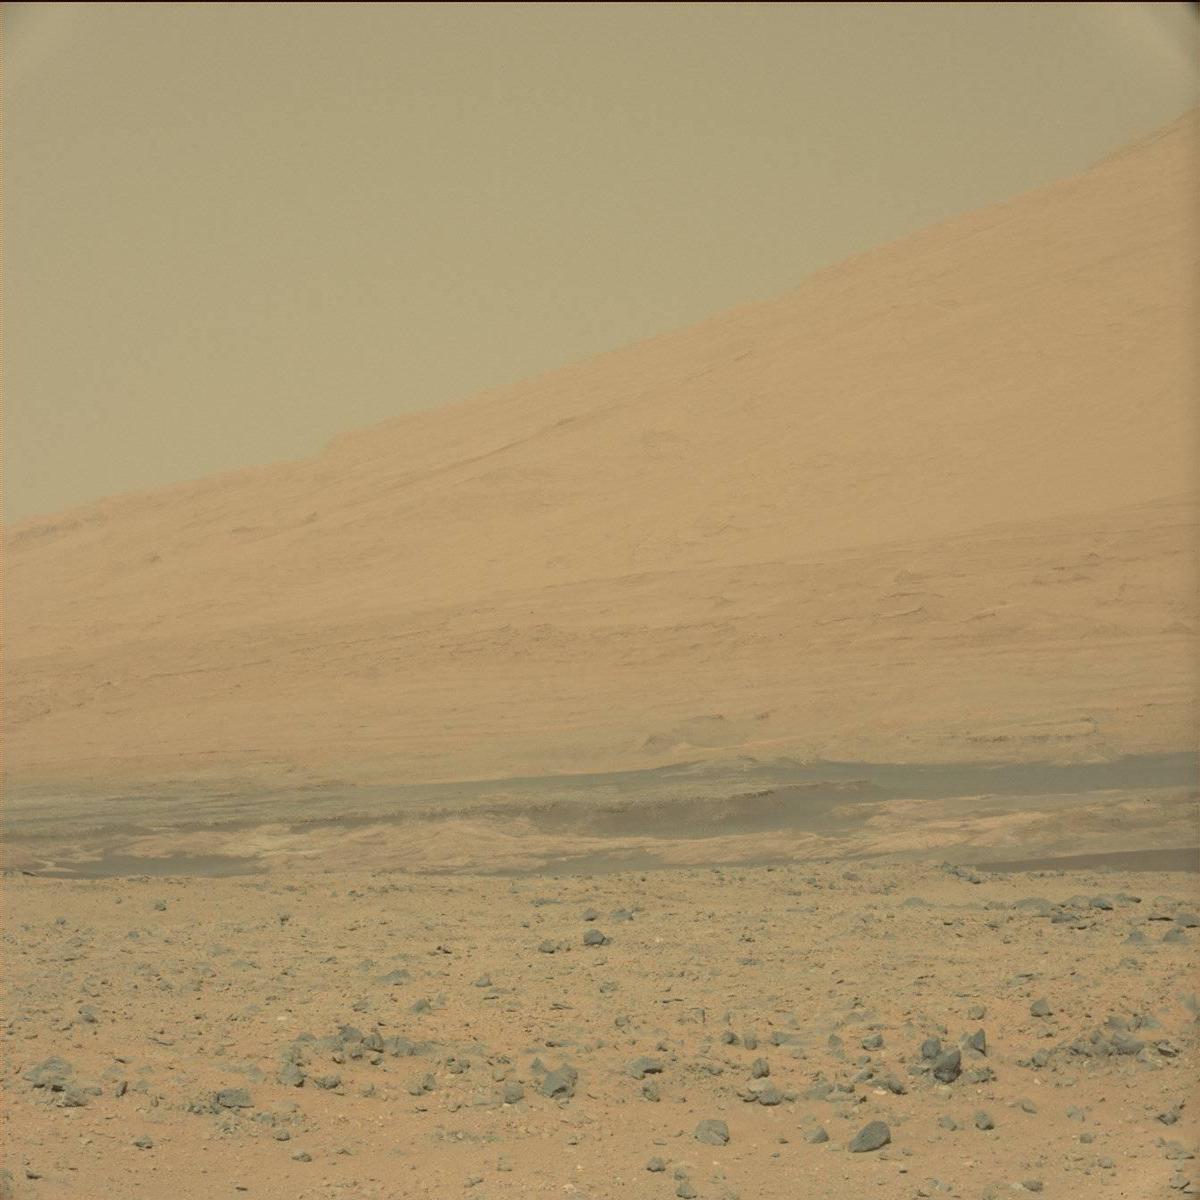
Terrain classes present: Bedrock, Ridge, Sand / Soil, Sky